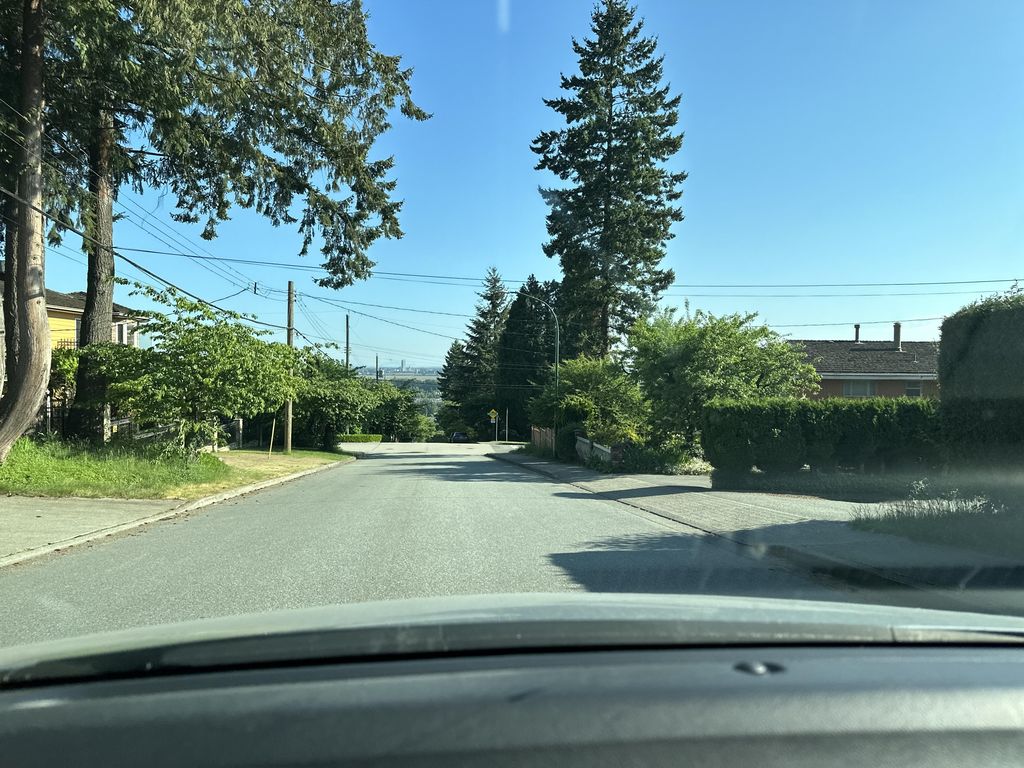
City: vancouver